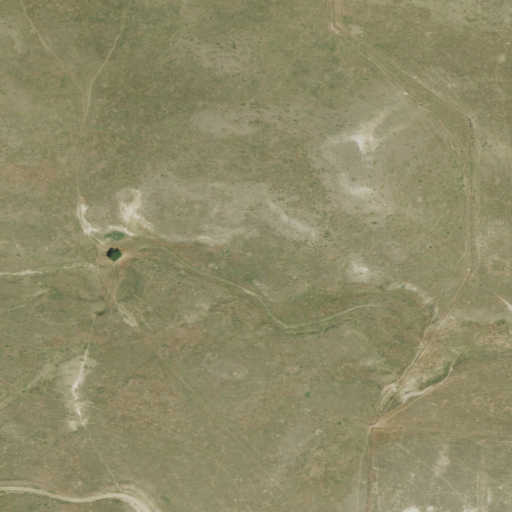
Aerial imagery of valley in Nebraska named Coyote Canyon containing only grassland